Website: apple
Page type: payment
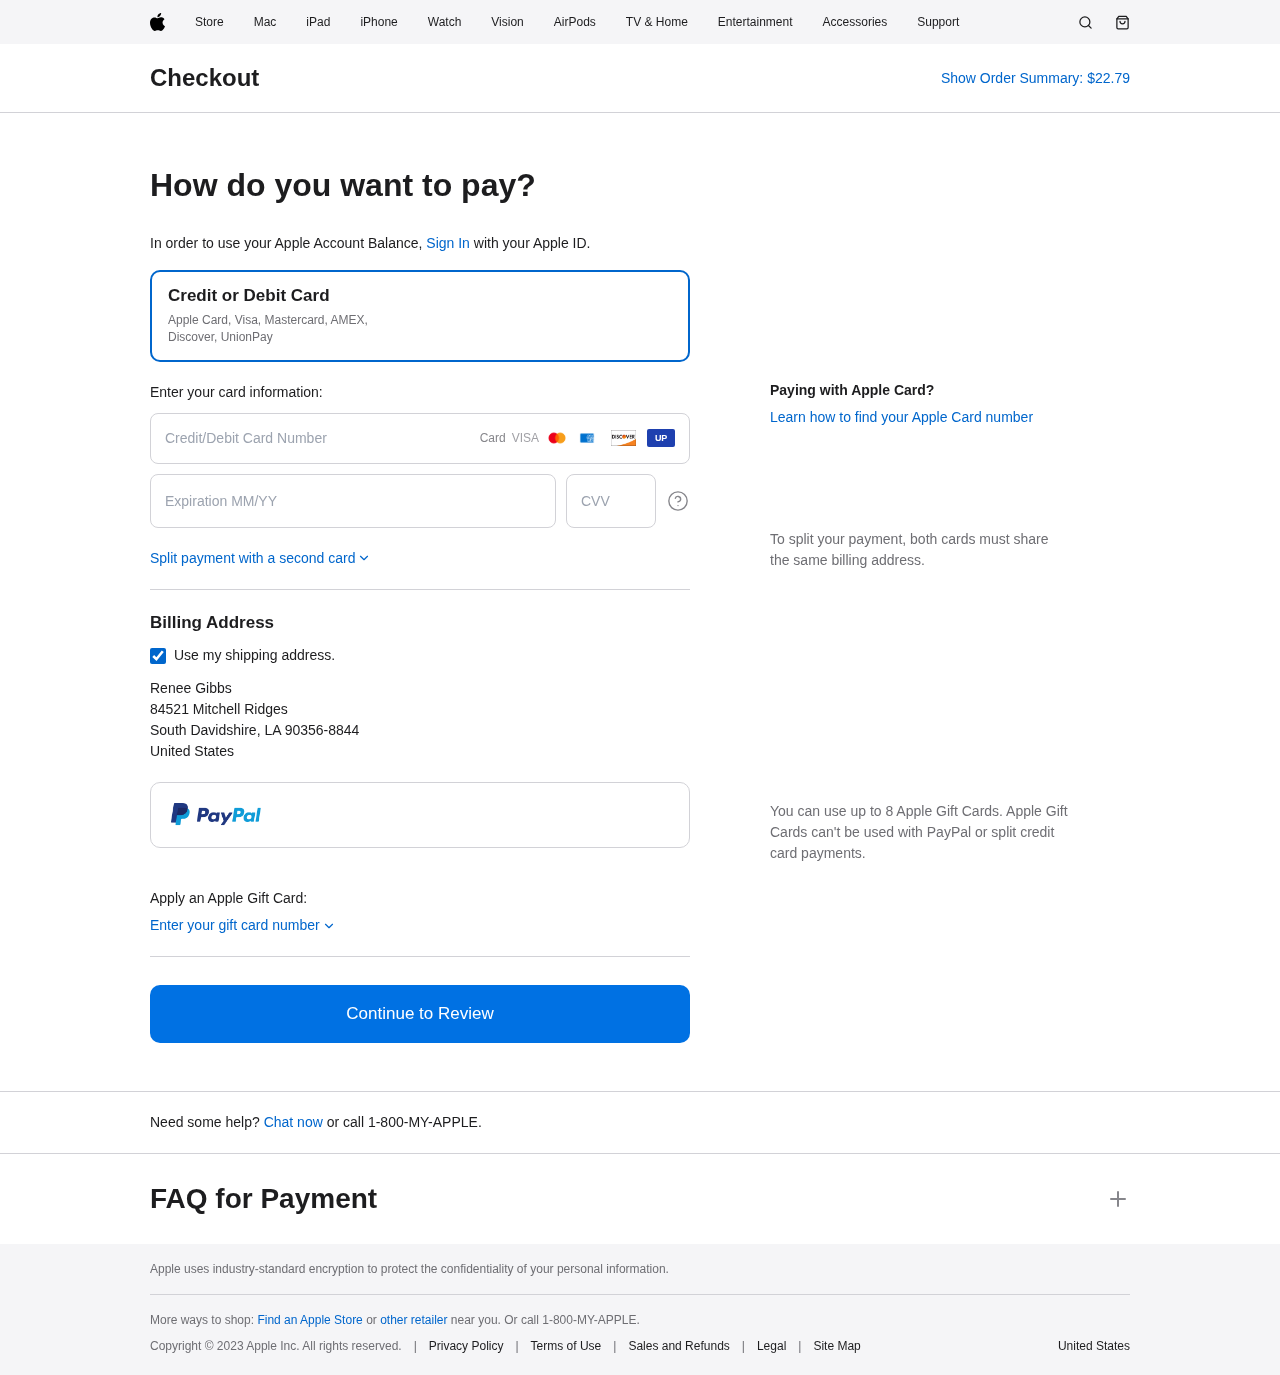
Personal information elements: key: PII_CARD_CVV
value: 616
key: PII_CARD_EXPIRY
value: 06/28
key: PII_CARD_NUMBER
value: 4249 5855 4500 7299
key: PII_COUNTRY
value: United States
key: PII_FULLNAME
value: Renee Gibbs
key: PII_STREET
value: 84521 Mitchell Ridges
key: PII_CITY_STATE_ZIP
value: South Davidshire, LA 90356-8844
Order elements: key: ORDER_TOTAL
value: $22.79